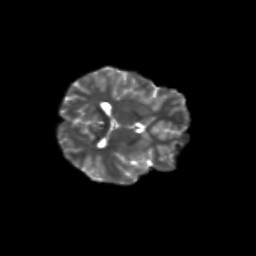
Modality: T2w
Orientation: axial
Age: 11
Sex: female
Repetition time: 9.512 s
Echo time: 0.089 s